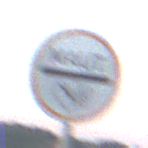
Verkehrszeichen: MautflichtigeStrecke
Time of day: SunriseSunset
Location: Outdoor (Nature)
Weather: Clear
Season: NotSpecified
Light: Natural